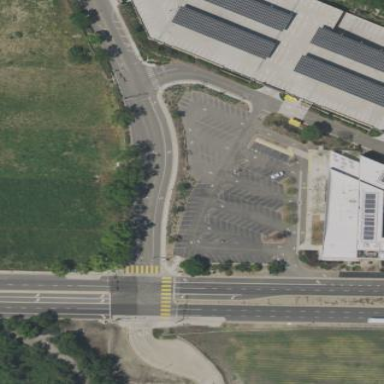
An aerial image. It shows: Parking Lot K. It is area designated for parking.